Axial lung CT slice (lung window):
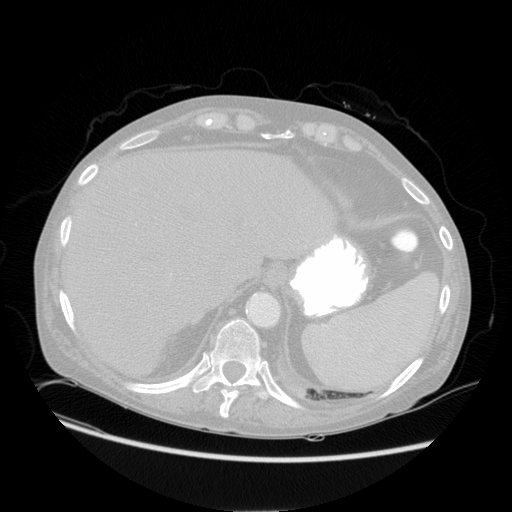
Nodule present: no